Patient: sex F, age 63
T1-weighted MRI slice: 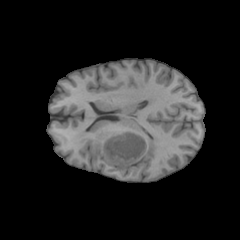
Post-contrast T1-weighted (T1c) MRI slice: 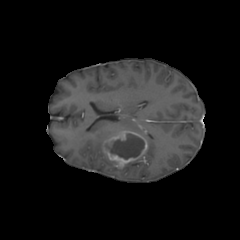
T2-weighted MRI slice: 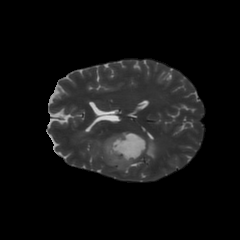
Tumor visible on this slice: yes
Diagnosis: Glioblastoma, IDH-wildtype
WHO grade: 4